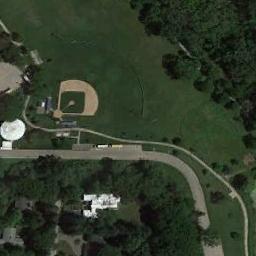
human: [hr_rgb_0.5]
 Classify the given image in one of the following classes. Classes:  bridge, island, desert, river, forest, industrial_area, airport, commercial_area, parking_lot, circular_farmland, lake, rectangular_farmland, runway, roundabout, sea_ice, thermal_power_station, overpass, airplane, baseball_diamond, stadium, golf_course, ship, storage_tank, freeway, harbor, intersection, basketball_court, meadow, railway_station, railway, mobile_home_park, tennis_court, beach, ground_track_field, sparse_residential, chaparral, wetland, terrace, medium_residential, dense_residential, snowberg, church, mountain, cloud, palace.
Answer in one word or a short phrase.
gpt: baseball_diamond